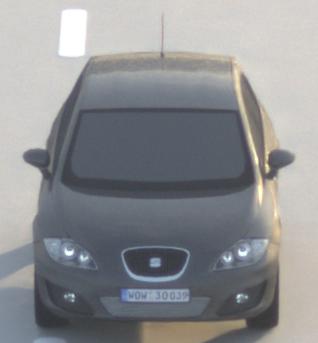
Make: SEAT
Model: Leon 1.4
Detailed model: Leon (1P)
Model produced from: 2009/04
Model produced until: 2010/08
Doors: 5
Color: gray
Road condition: dry road
Daytime: sunrise or sunset
Contrast: low contrast